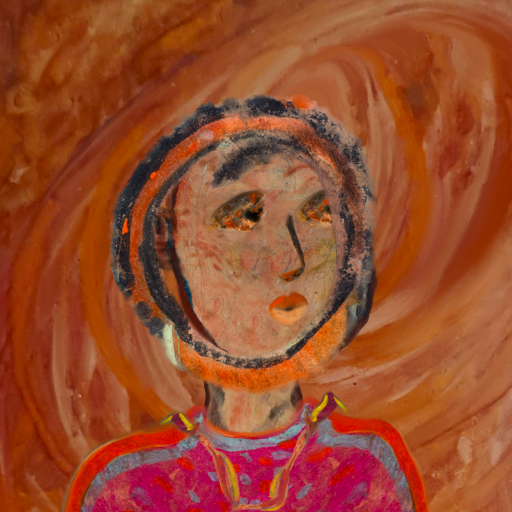
Background: Pious_Lady, Head And Neck Side: Orphan, Face Side: Gypsy_Queen, Bust: Sisters, Hair Side: Childish, Head Accessory: Blank, Second Necklace: Gypsy_Mother_1, Necklace: Blank, Baby: Blank